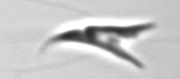
Label: Chrysochromulina_lanceolata